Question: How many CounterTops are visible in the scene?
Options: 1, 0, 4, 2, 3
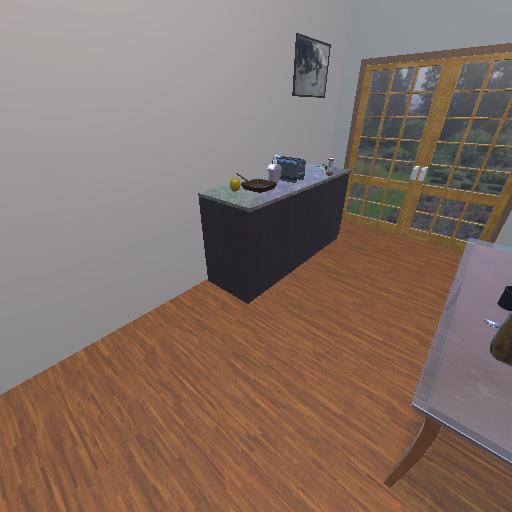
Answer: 1